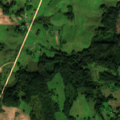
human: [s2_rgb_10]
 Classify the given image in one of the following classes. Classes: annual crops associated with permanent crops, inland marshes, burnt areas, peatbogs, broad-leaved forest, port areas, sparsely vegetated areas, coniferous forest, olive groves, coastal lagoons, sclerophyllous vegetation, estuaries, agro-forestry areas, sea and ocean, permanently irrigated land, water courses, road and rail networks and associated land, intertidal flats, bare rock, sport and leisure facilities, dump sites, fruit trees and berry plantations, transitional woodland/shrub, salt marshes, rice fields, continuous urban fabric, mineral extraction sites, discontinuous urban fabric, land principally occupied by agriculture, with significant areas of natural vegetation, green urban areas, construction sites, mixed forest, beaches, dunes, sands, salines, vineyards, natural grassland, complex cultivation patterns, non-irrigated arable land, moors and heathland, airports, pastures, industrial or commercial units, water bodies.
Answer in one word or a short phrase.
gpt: pastures, complex cultivation patterns, land principally occupied by agriculture, with significant areas of natural vegetation, broad-leaved forest